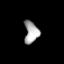
Tissue: prostate
Cell type: T cells
Senescence score: 0.2253
Nuclear area (px): 310
Mean DAPI intensity: 167.952